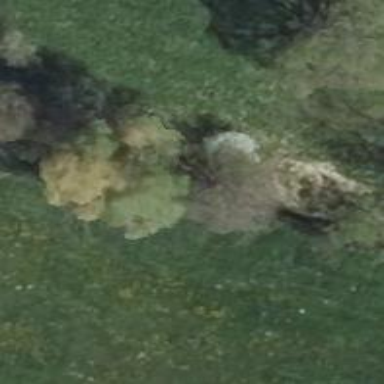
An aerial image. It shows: Row of deciduous broadleaved trees.